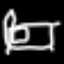
Label: bed